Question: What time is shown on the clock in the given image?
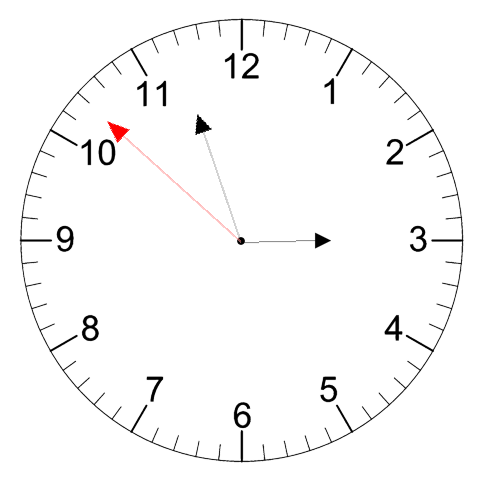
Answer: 02:56:52